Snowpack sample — Buffalo Mountain, Silverthorne, Colorado, USA (1/25/25, 10:11 AM MST)
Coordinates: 39.6222, -106.1139
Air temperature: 22 °F
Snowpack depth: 110 cm
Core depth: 20 cm
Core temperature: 48.2 °F
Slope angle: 12°, slope face: 102°
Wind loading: high
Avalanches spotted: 0
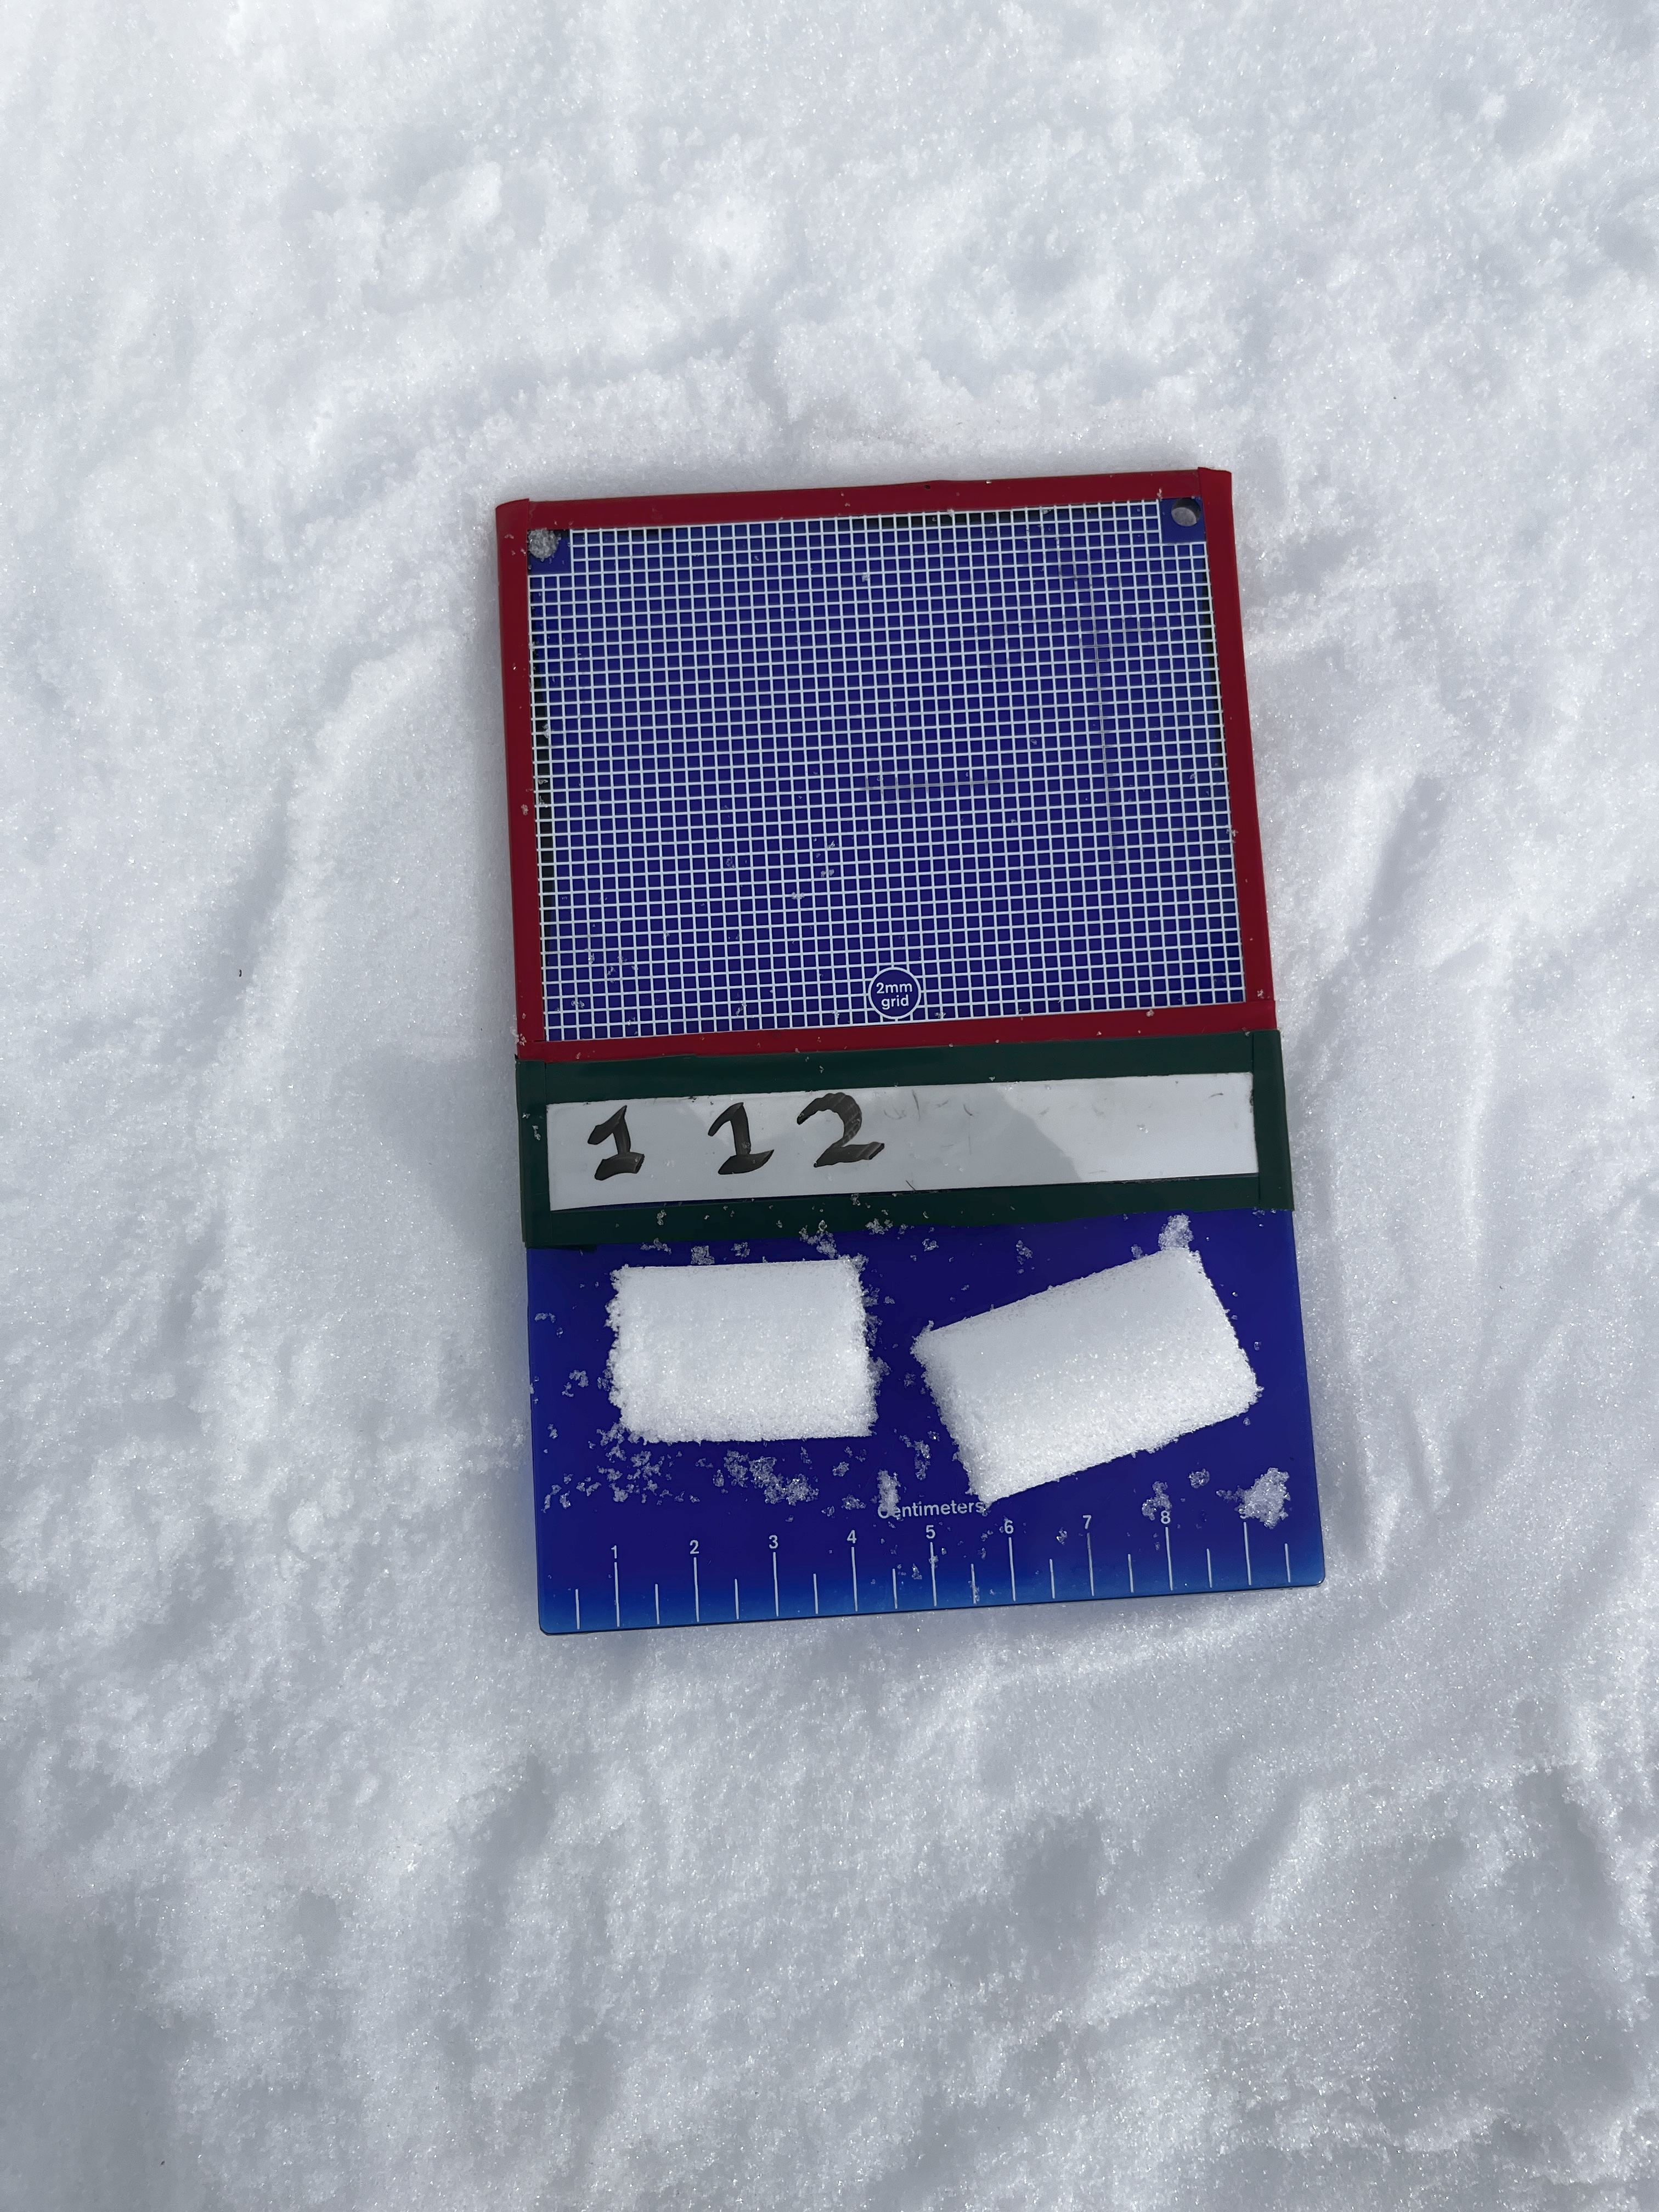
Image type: crystal_card
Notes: No avalanches nearby, collected on the outskirts of a fire break 15 meters from the treeline, on way to Buffalo and Red Mountain